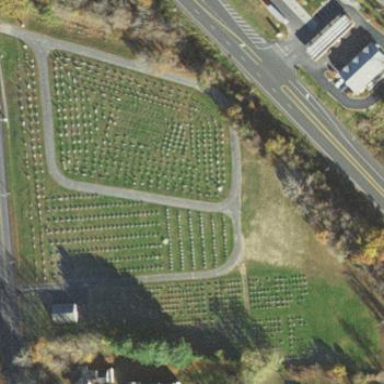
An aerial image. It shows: Private cemetery with the landuse designated as cemetery.